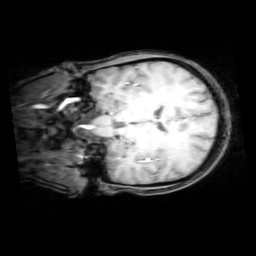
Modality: T1w
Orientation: coronal
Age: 21
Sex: female
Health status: healthy
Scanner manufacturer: philips
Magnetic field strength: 3 T
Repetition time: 0.012 s
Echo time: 0.0037 s